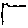
Label: line